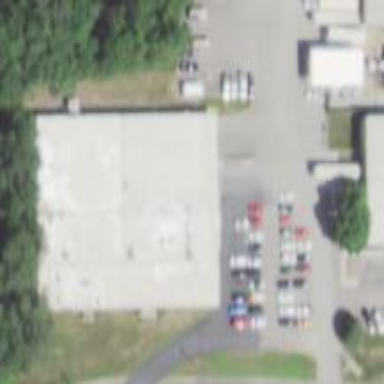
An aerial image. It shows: Warehouse building.